Field crop: tomato
Growth stage: 1
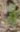
Species: solanum